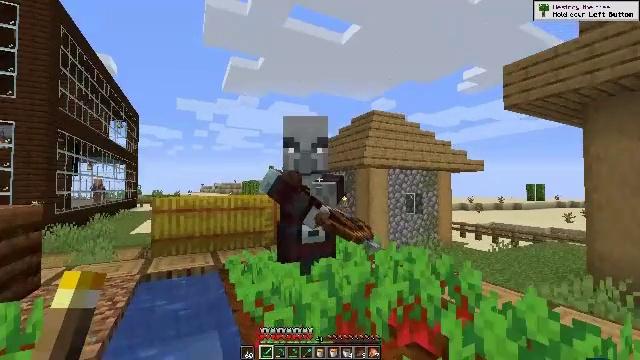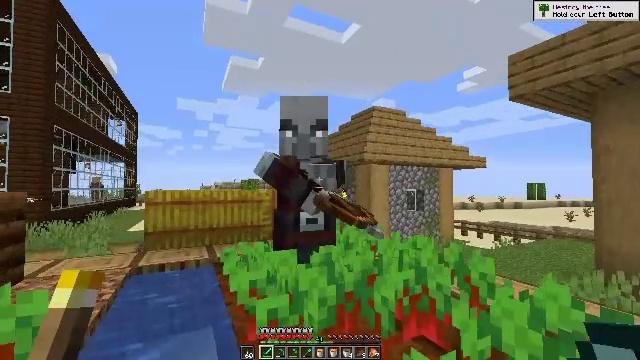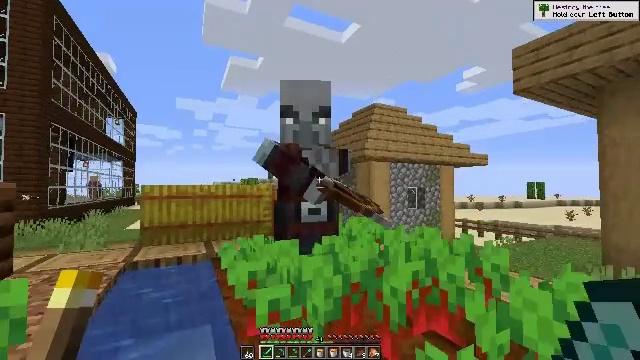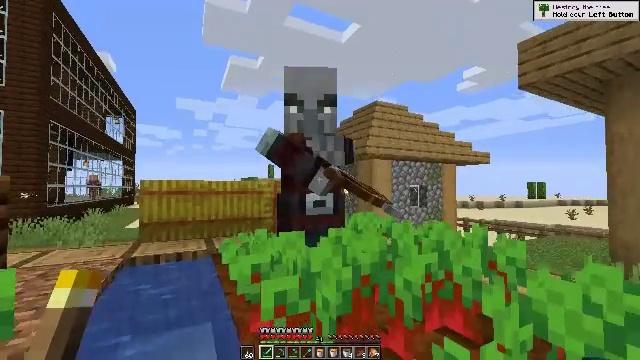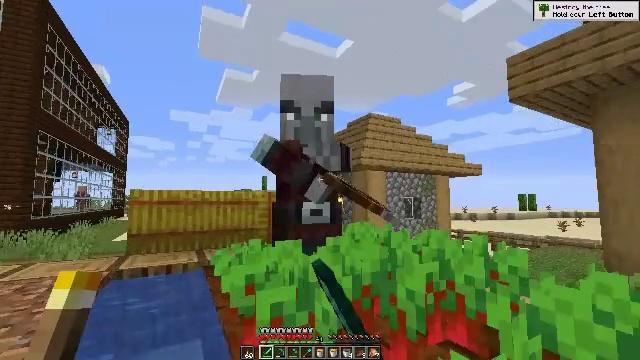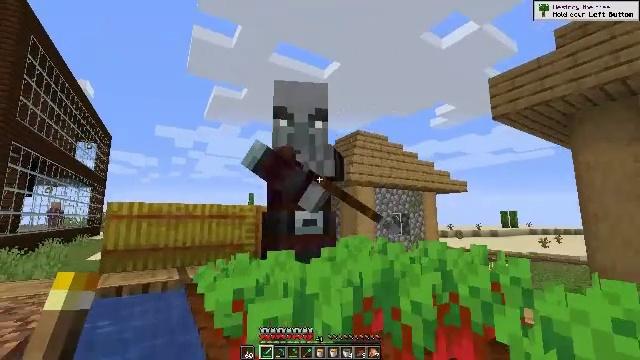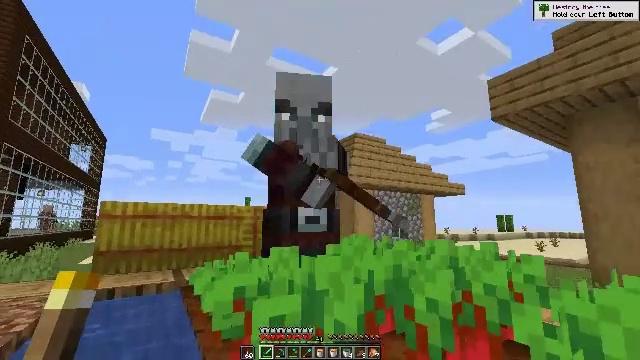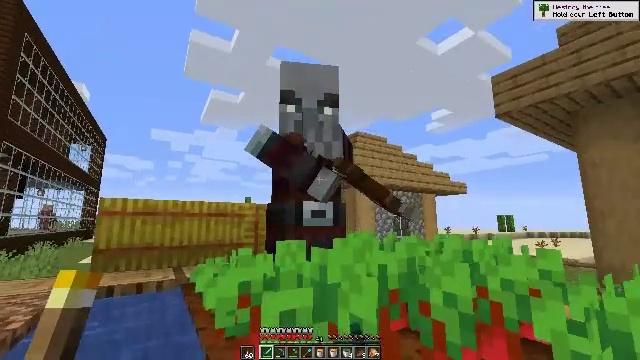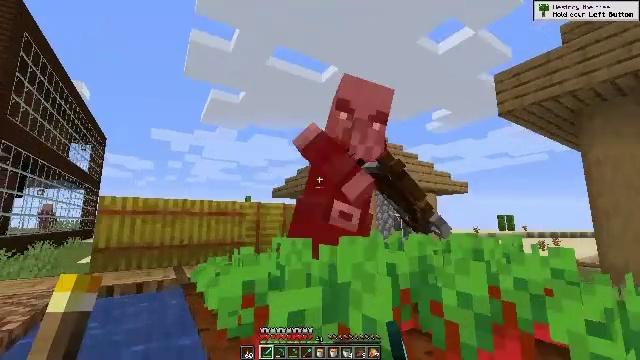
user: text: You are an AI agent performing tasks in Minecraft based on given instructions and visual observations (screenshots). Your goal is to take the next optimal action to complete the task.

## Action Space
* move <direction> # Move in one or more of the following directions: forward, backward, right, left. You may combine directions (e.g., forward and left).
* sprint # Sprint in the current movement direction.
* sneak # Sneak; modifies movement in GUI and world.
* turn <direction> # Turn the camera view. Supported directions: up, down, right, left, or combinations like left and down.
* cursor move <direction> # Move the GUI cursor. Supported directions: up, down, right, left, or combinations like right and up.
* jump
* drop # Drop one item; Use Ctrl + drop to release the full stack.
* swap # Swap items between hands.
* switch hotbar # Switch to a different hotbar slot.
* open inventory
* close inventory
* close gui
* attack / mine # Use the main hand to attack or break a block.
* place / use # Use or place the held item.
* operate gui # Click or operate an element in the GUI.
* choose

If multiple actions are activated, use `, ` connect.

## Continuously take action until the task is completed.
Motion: motion action
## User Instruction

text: Eliminate hostile mobs.
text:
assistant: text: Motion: move forward
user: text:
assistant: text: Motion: move forward
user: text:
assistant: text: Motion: move forward, attack / mine
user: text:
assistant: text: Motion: move forward, turn right and up, attack / mine
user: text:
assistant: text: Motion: move forward, turn right and up, attack / mine
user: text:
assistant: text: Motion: move forward
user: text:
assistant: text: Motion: move forward
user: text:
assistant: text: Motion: move forward
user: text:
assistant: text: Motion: no_op